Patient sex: F
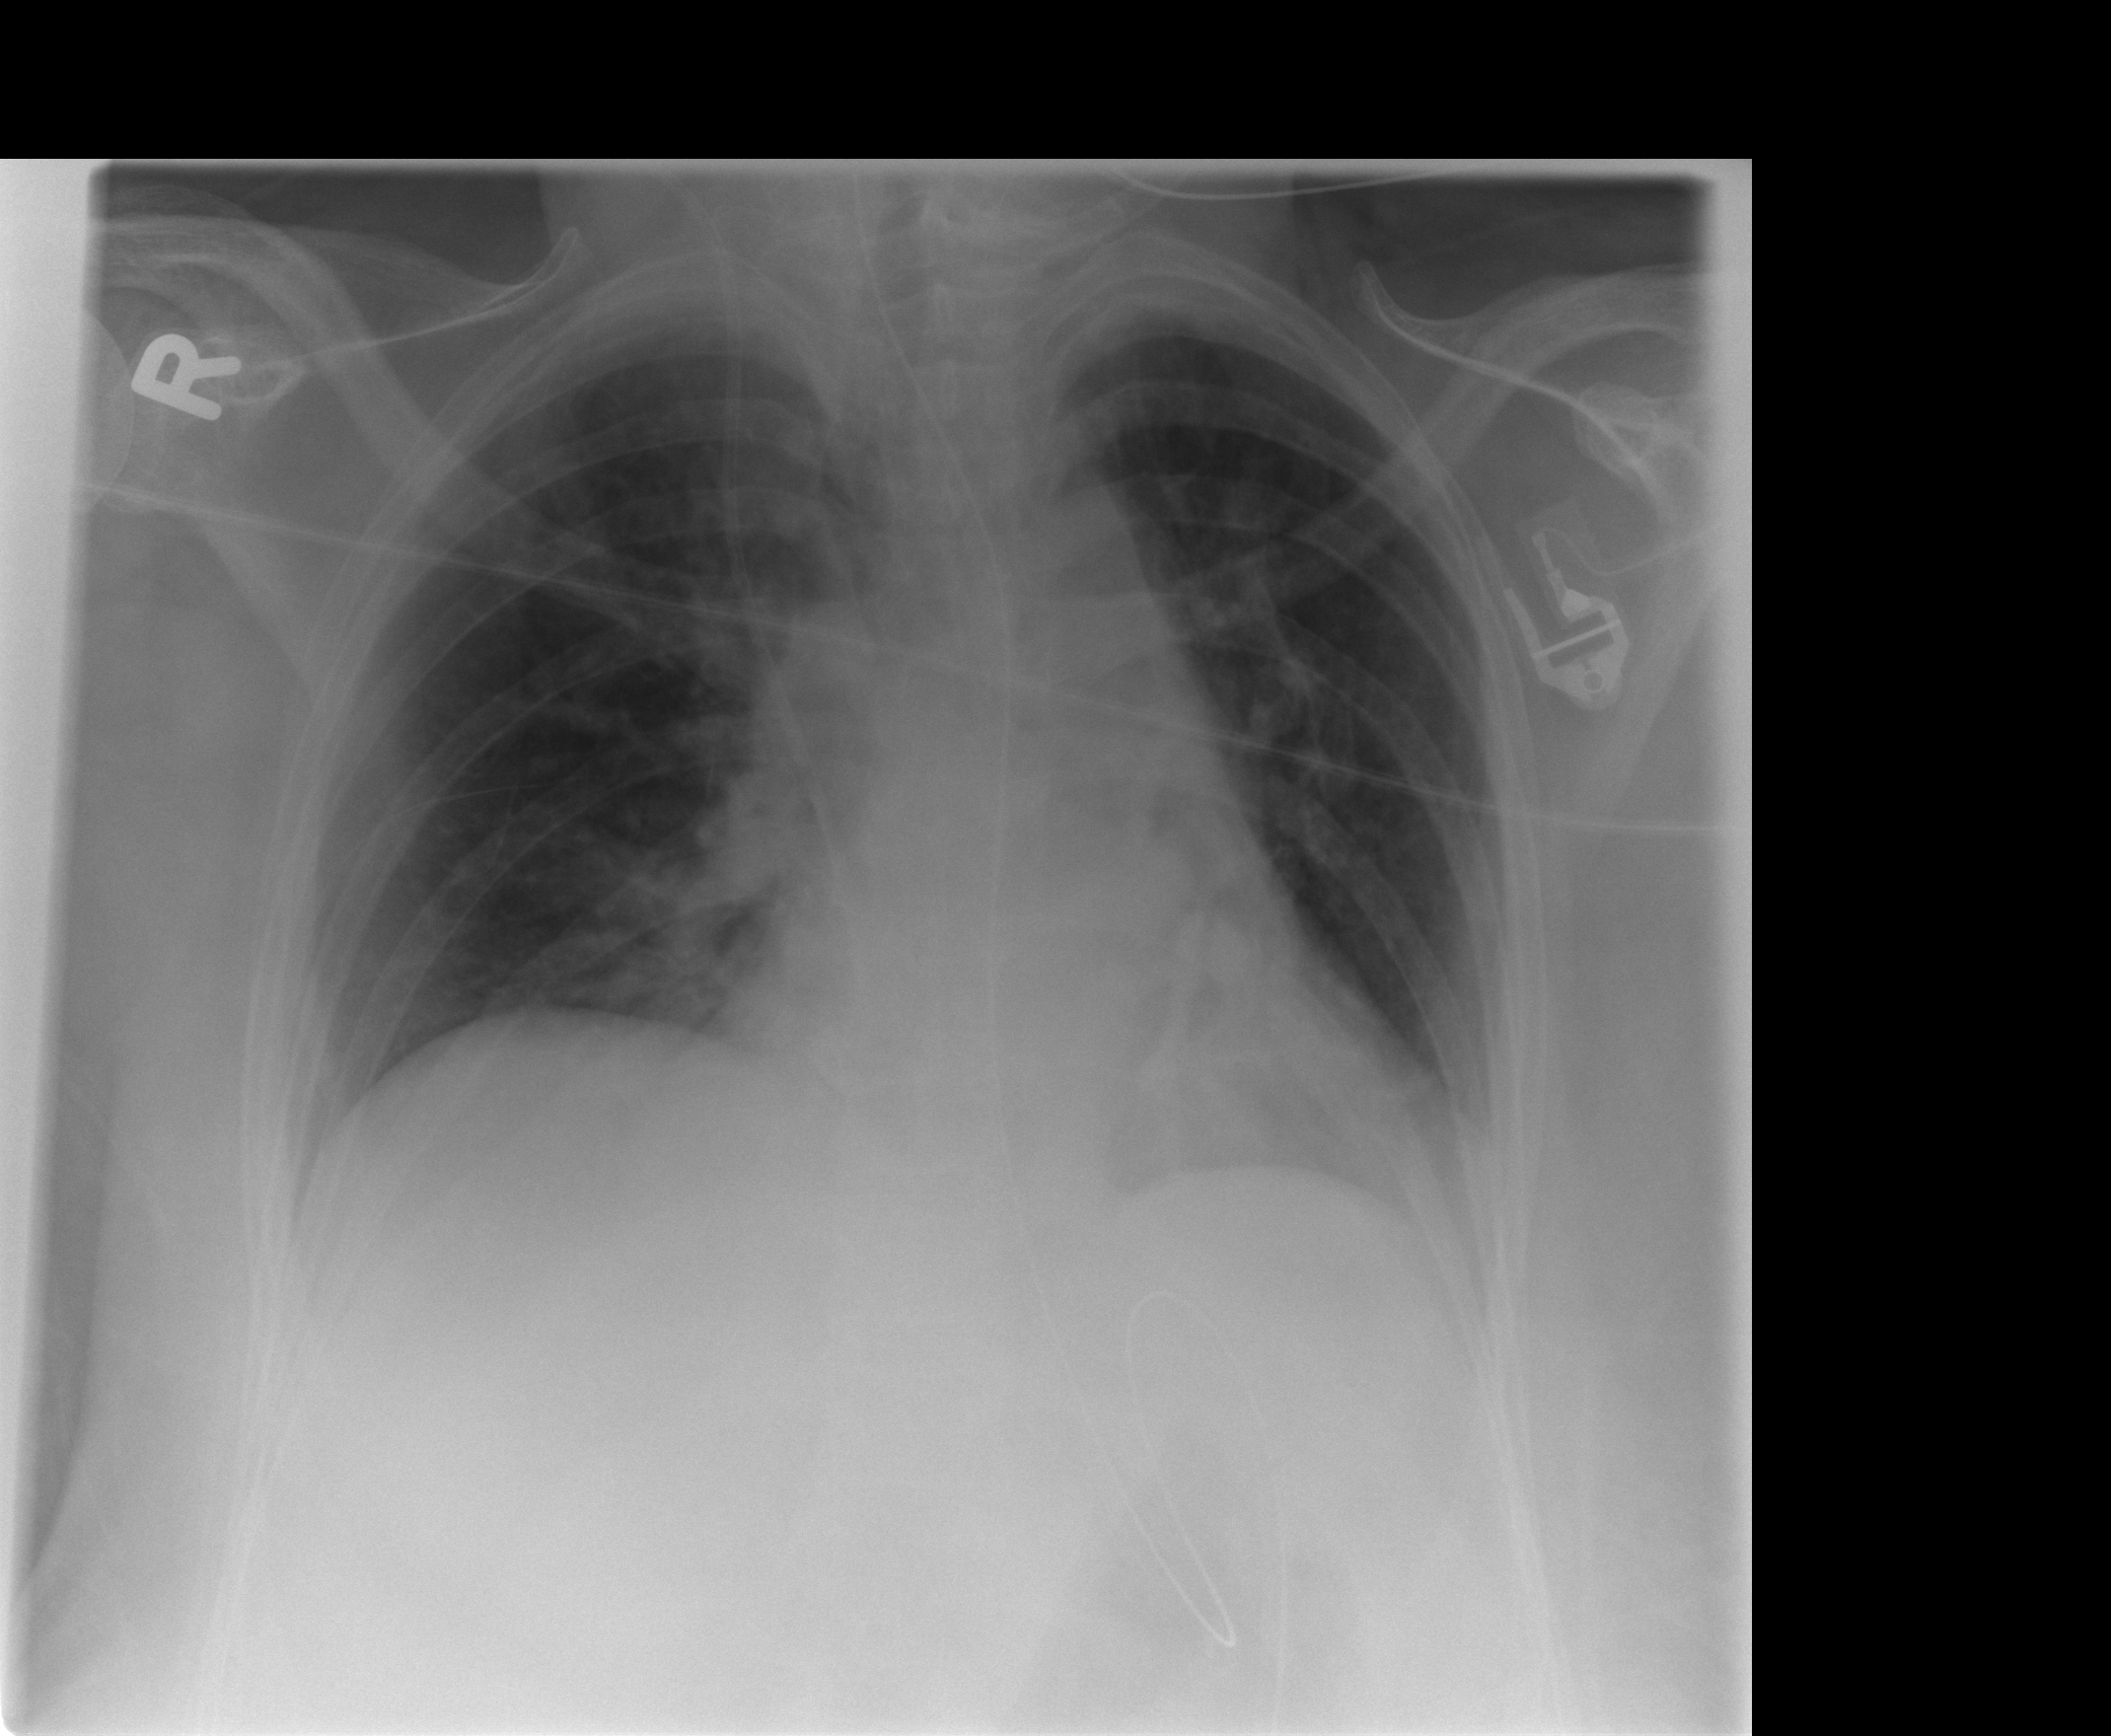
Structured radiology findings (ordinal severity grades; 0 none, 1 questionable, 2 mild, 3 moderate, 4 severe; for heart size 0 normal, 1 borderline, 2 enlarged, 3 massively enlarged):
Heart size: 2
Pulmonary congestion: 2
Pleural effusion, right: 0
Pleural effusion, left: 1
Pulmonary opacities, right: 0
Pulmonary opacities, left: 0
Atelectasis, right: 2
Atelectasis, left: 2